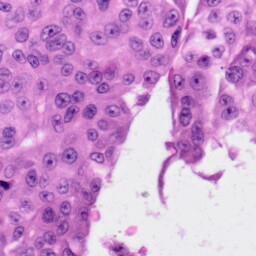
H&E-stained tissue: Skin